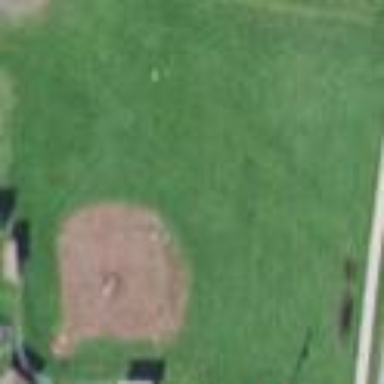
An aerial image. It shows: Baseball pitch for leisure and sports activities.